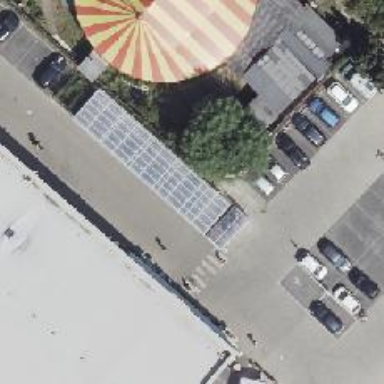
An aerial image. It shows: Bicycle repair station is available.